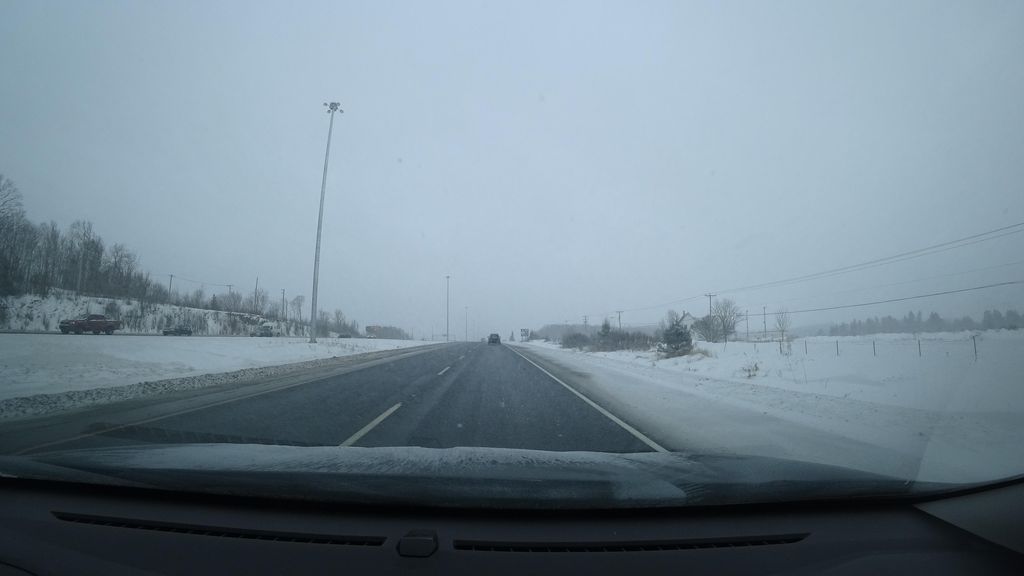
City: quebec_city